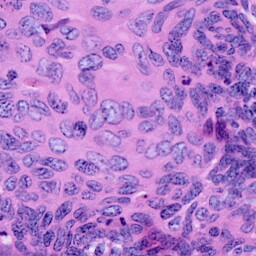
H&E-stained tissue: Cervix